Question: Can anyone tell me why in this code:
'''
var originalfunc = function() {
this.run(this)
};
originalfunc.prototype.run = function(basefunc) {
this.basefunc = basefunc;
console.log(this);
};
var r = new originalfunc();
'''
Produces a prototype chain that looks to be infinite:

Why is this happening? I know I'm assigning the originalfunc obj as a property of the run prototype but I'm only doing that once.
Working fiddle here:
<URL>
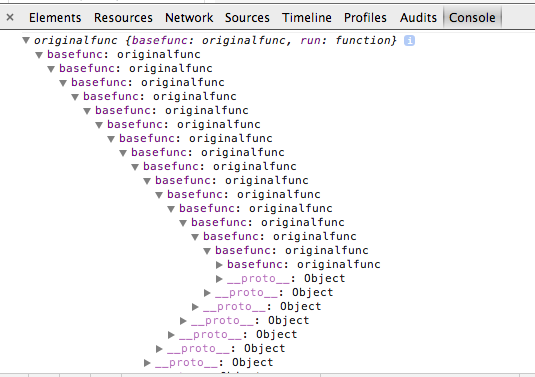
Answer: You're setting 'this.basefunc' to be a reference to the object referenced by 'this'.
The constructor calls "run", passing the value 'this' to it. At that point, 'this' refers to the new object under construction. The "run" function sets the "basefunc" property on that same object (because 'this' will also refer to it inside that call to "run") to the parameter, which was the object.
The effect is the same as if the constructor simply did:
'''
this.basefunc = this;
'''